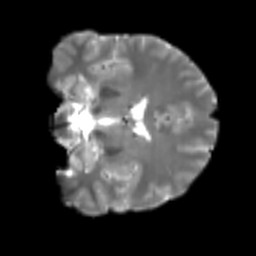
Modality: T2w
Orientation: coronal
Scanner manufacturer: siemens
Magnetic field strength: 3 T
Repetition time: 4 s
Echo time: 0.0594 s